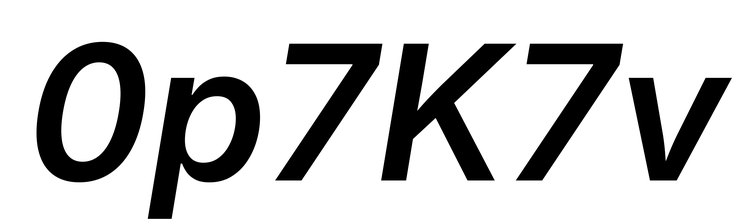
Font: Inter-Italic_SemiBold_Italic